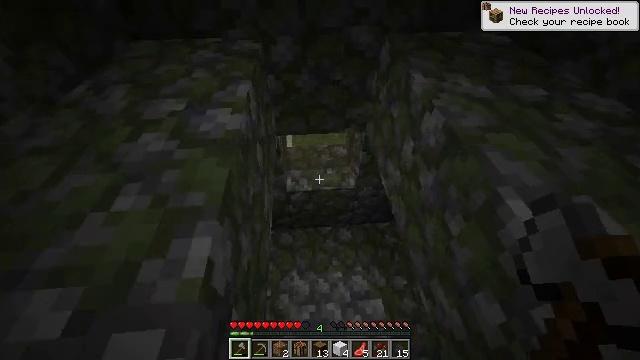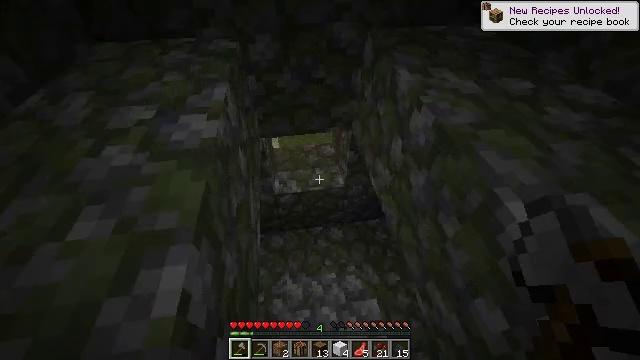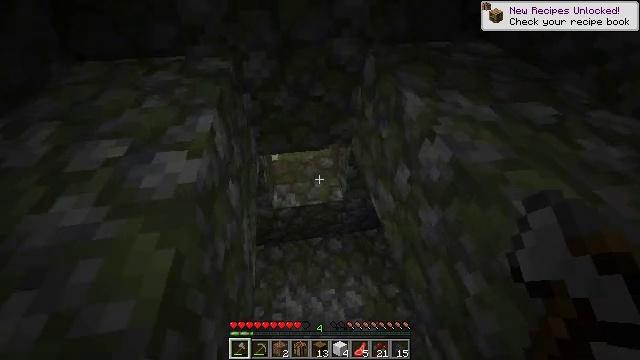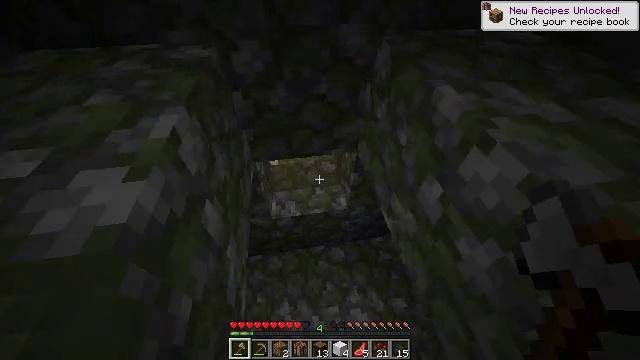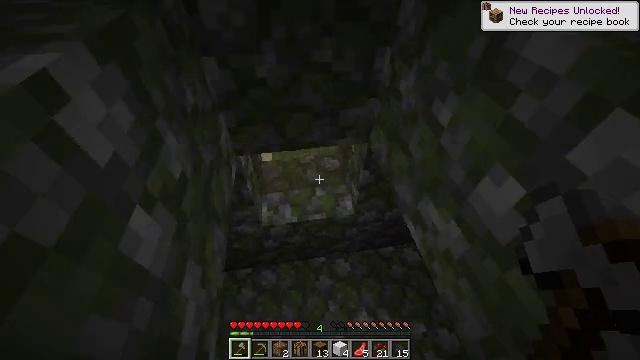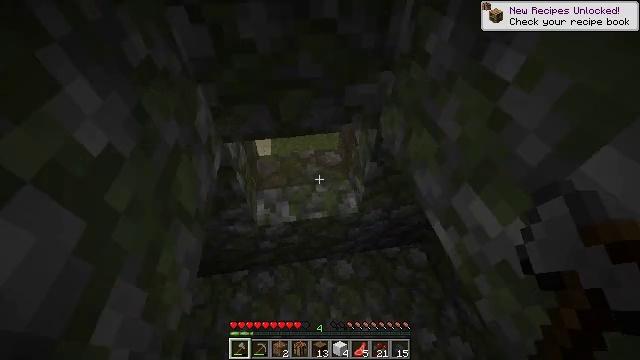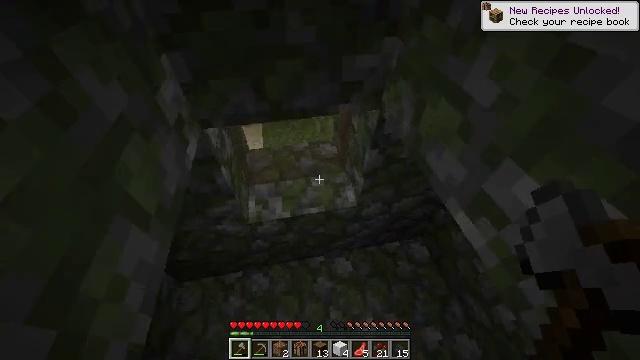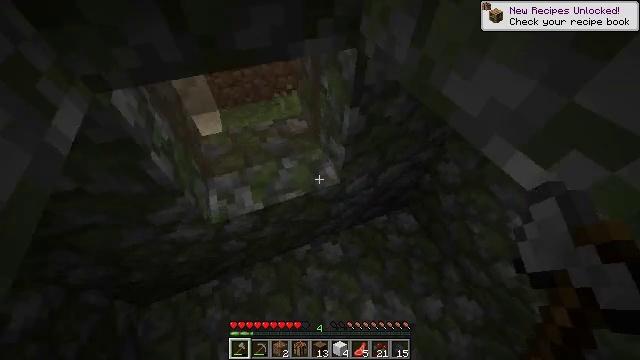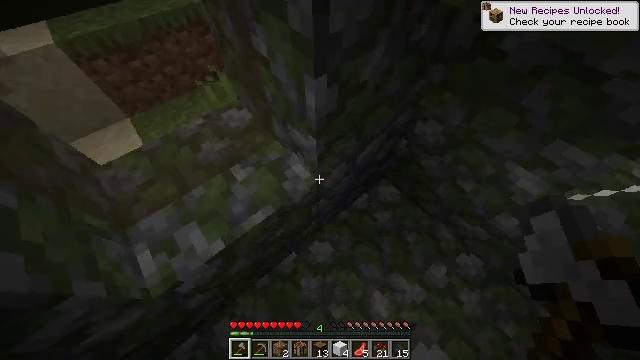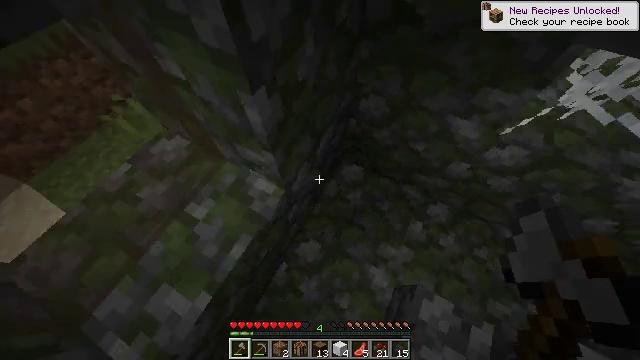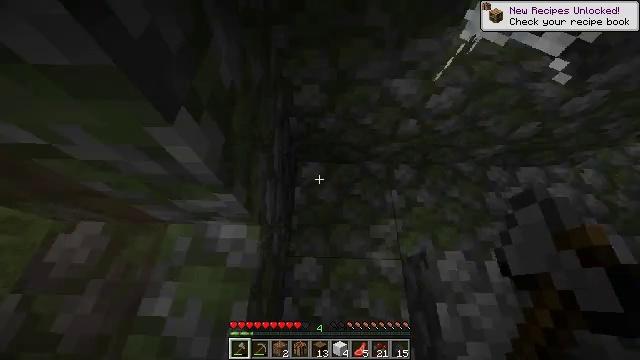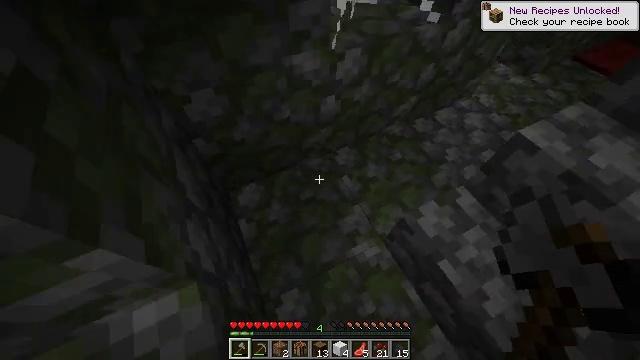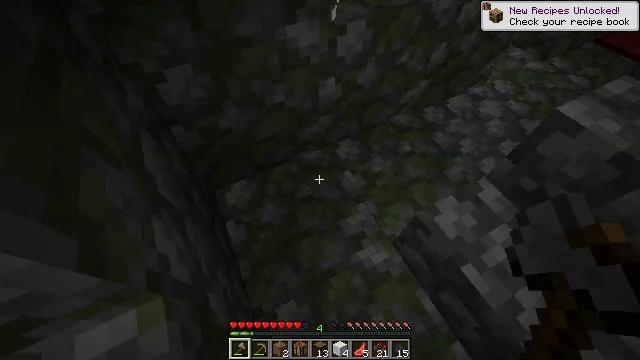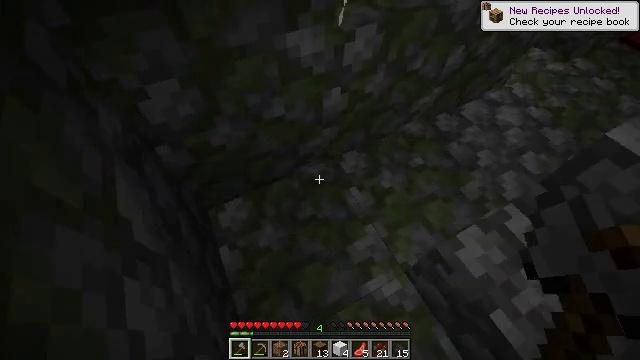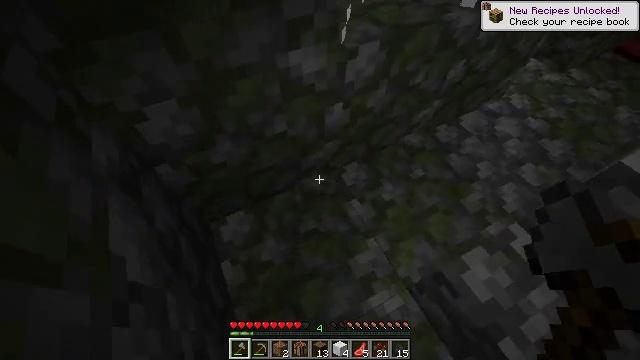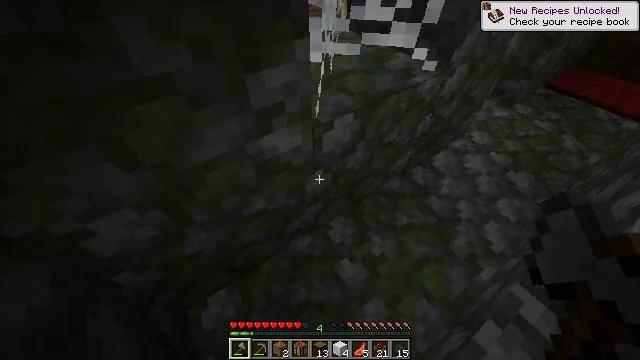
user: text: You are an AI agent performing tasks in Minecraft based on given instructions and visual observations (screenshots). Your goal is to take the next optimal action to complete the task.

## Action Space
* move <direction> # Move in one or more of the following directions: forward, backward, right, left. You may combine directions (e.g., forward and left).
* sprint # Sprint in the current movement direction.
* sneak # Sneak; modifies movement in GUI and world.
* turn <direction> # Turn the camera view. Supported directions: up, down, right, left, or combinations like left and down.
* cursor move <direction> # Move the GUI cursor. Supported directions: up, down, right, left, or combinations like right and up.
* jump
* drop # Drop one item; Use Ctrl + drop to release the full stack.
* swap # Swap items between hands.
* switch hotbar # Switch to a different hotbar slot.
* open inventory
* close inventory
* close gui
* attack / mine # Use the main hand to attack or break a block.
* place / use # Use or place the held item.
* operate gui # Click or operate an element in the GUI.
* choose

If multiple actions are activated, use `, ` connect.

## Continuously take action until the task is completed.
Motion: motion action
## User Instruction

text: Reclaim bookshelf materials.
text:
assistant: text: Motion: move forward, sprint, turn right
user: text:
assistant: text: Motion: move forward, sprint
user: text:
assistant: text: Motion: move forward, sprint
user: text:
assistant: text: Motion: move forward, sprint
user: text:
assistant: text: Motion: move forward, sprint
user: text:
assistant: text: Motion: move forward, sprint, turn right
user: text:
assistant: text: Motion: move forward, sprint, turn right and down
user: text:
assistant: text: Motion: move forward, sprint, turn right and down
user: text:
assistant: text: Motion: move forward, sprint, turn right and down
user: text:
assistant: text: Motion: move forward, sprint, turn right
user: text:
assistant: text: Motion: move forward, sprint, turn right and up
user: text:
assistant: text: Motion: move forward, sprint
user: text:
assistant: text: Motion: move forward, sprint
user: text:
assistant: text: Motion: move forward, sprint
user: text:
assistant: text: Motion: move forward, sprint, turn right and up
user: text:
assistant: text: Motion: move forward, sprint, turn right and up
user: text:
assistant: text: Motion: move forward, sprint, turn right and up
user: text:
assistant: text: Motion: move forward, sprint, turn right and up
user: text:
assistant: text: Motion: move forward, sprint, turn right
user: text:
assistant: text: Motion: move forward, sprint, turn right and down
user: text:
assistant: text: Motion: move forward, sprint, turn right and up
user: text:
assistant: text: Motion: move forward, sprint
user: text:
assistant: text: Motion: move forward, sprint
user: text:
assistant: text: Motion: move forward, sprint
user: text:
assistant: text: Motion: move forward and move right, sprint
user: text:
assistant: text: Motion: move forward and move right, sprint, turn left and up
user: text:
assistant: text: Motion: move forward and move right, sprint, turn left
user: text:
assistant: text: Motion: move forward and move right, sprint, turn left
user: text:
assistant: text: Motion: move forward and move right, sprint, turn left and up
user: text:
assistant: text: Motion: move forward, sprint, turn left